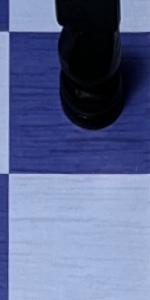
Label: Empty